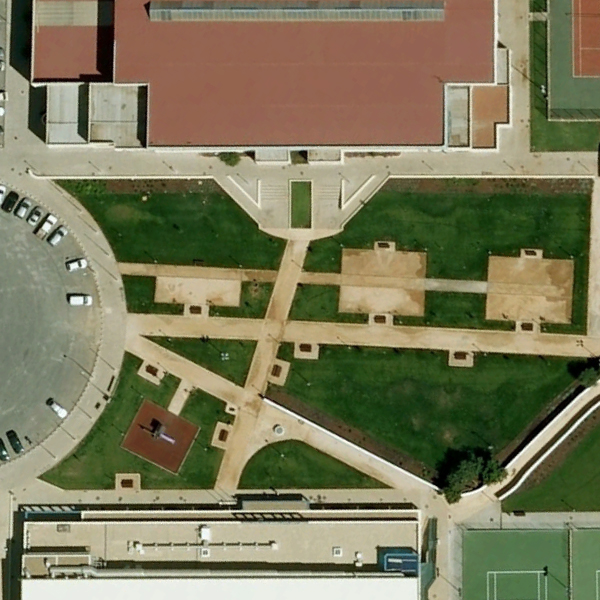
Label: Square